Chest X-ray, AP view. Patient: 44 years old, sex M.
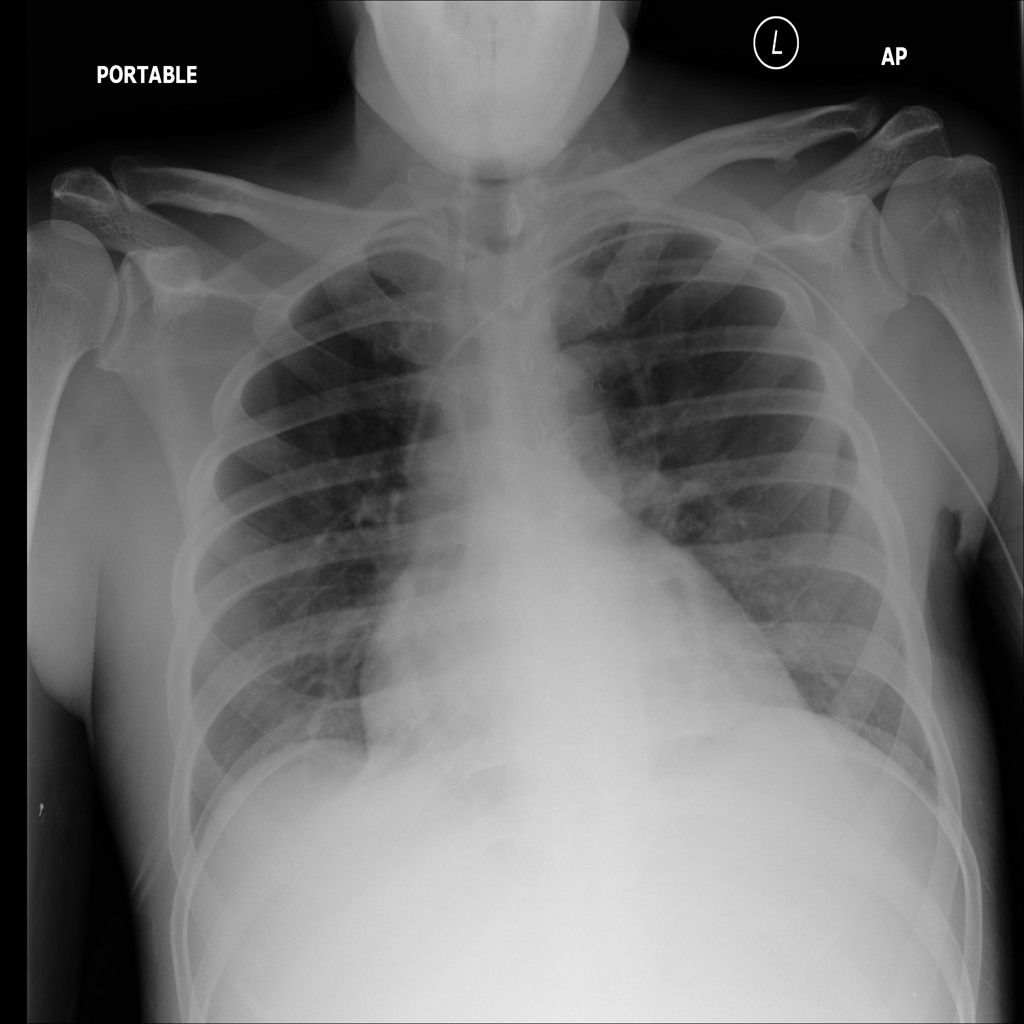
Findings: Cardiomegaly, Effusion